Interaction volume radius: 5 \u00c5
Interaction volume height: 10 \u00c5
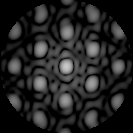
Disorder parameter: 0.2179